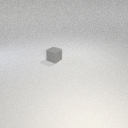
small gray rubber cube